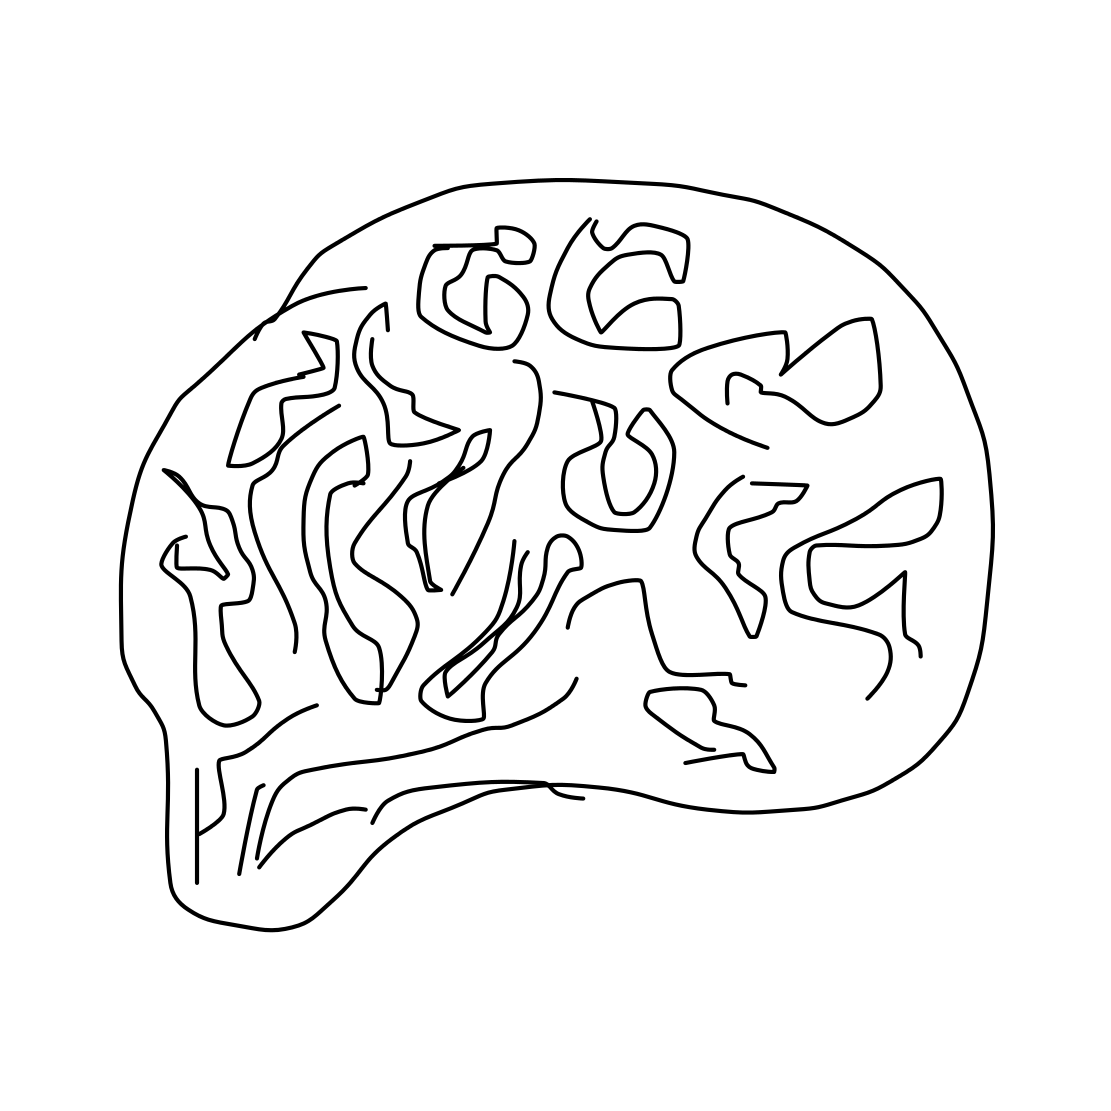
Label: brain